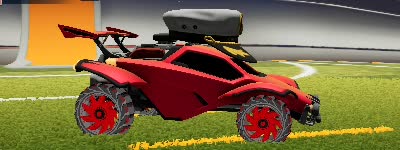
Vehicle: octane